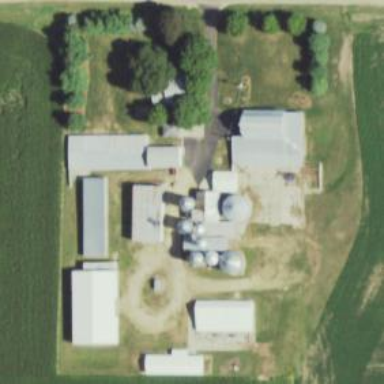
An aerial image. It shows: Farmyard area.